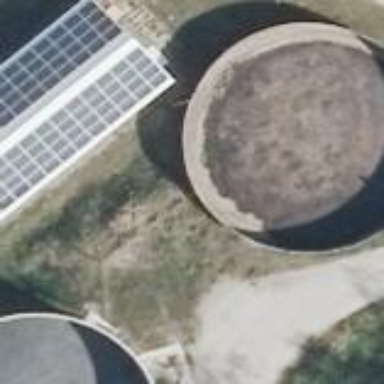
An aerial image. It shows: Silo building.